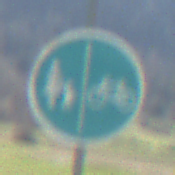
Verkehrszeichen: GetrennterRadUndGehwegRadwegRechts
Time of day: MorningAfternoon
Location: Outdoor (Nature)
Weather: PartlyCloudy
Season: NotSpecified
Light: Natural